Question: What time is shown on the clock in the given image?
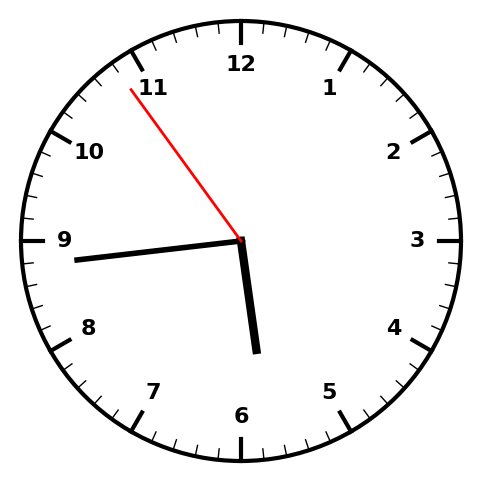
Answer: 05:43:54